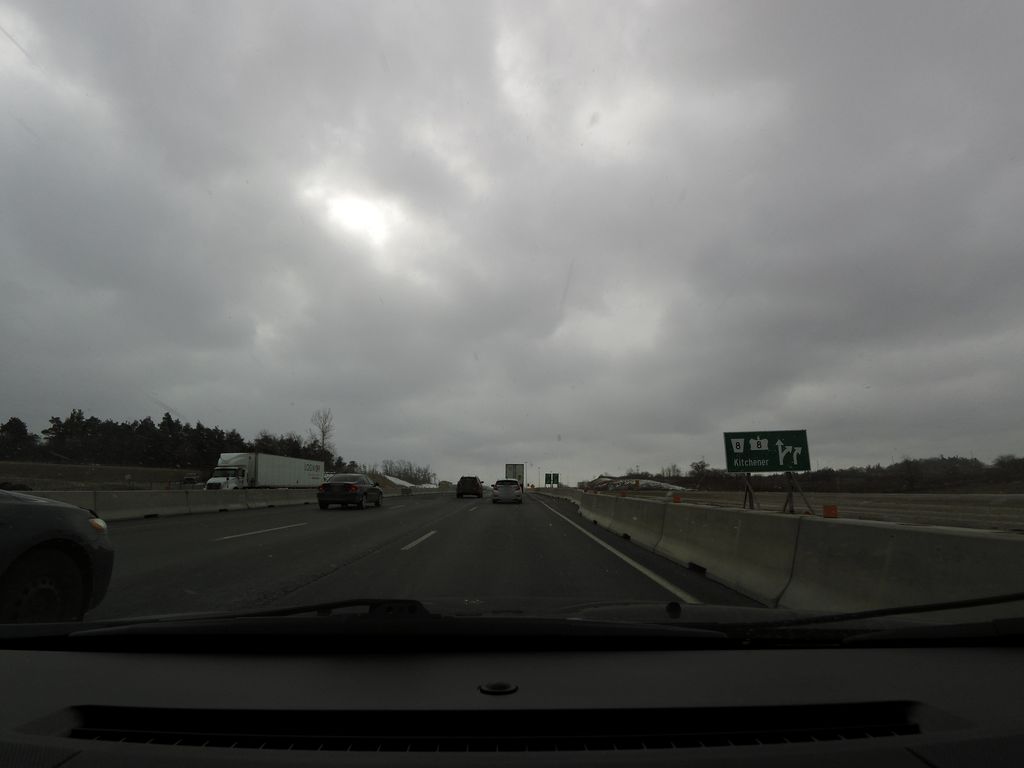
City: kitchener-waterloo